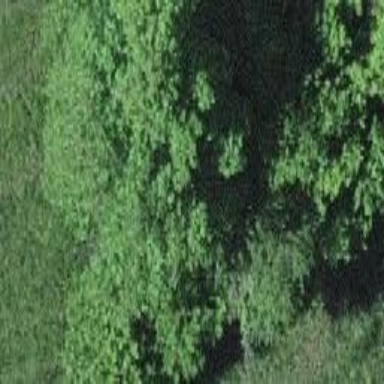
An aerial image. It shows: Forest area.